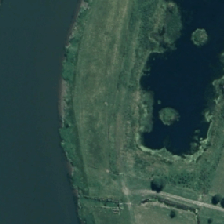
Land cover: herbaceous_freshwater_vege